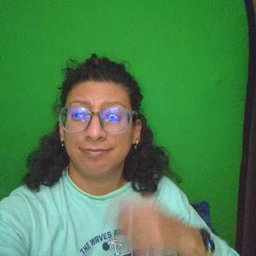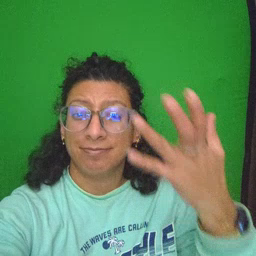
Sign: many